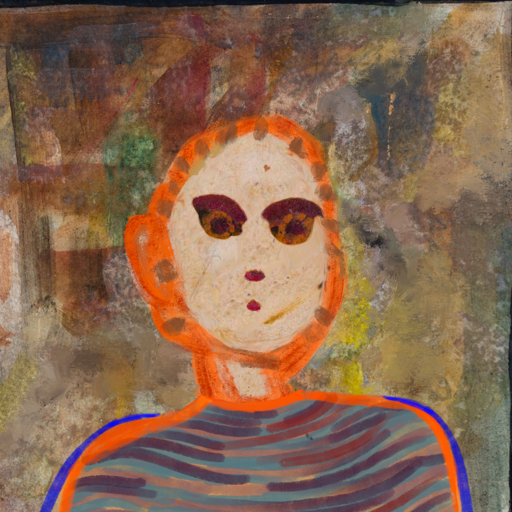
Background: Mosgoul, Head And Neck Front: Rupkatha, Face Front: Doll, Bust: Experience, Hair Front: Blank, Head Accessory: Blank, Second Necklace: Blank, Necklace: Blank, Baby: Blank